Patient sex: M
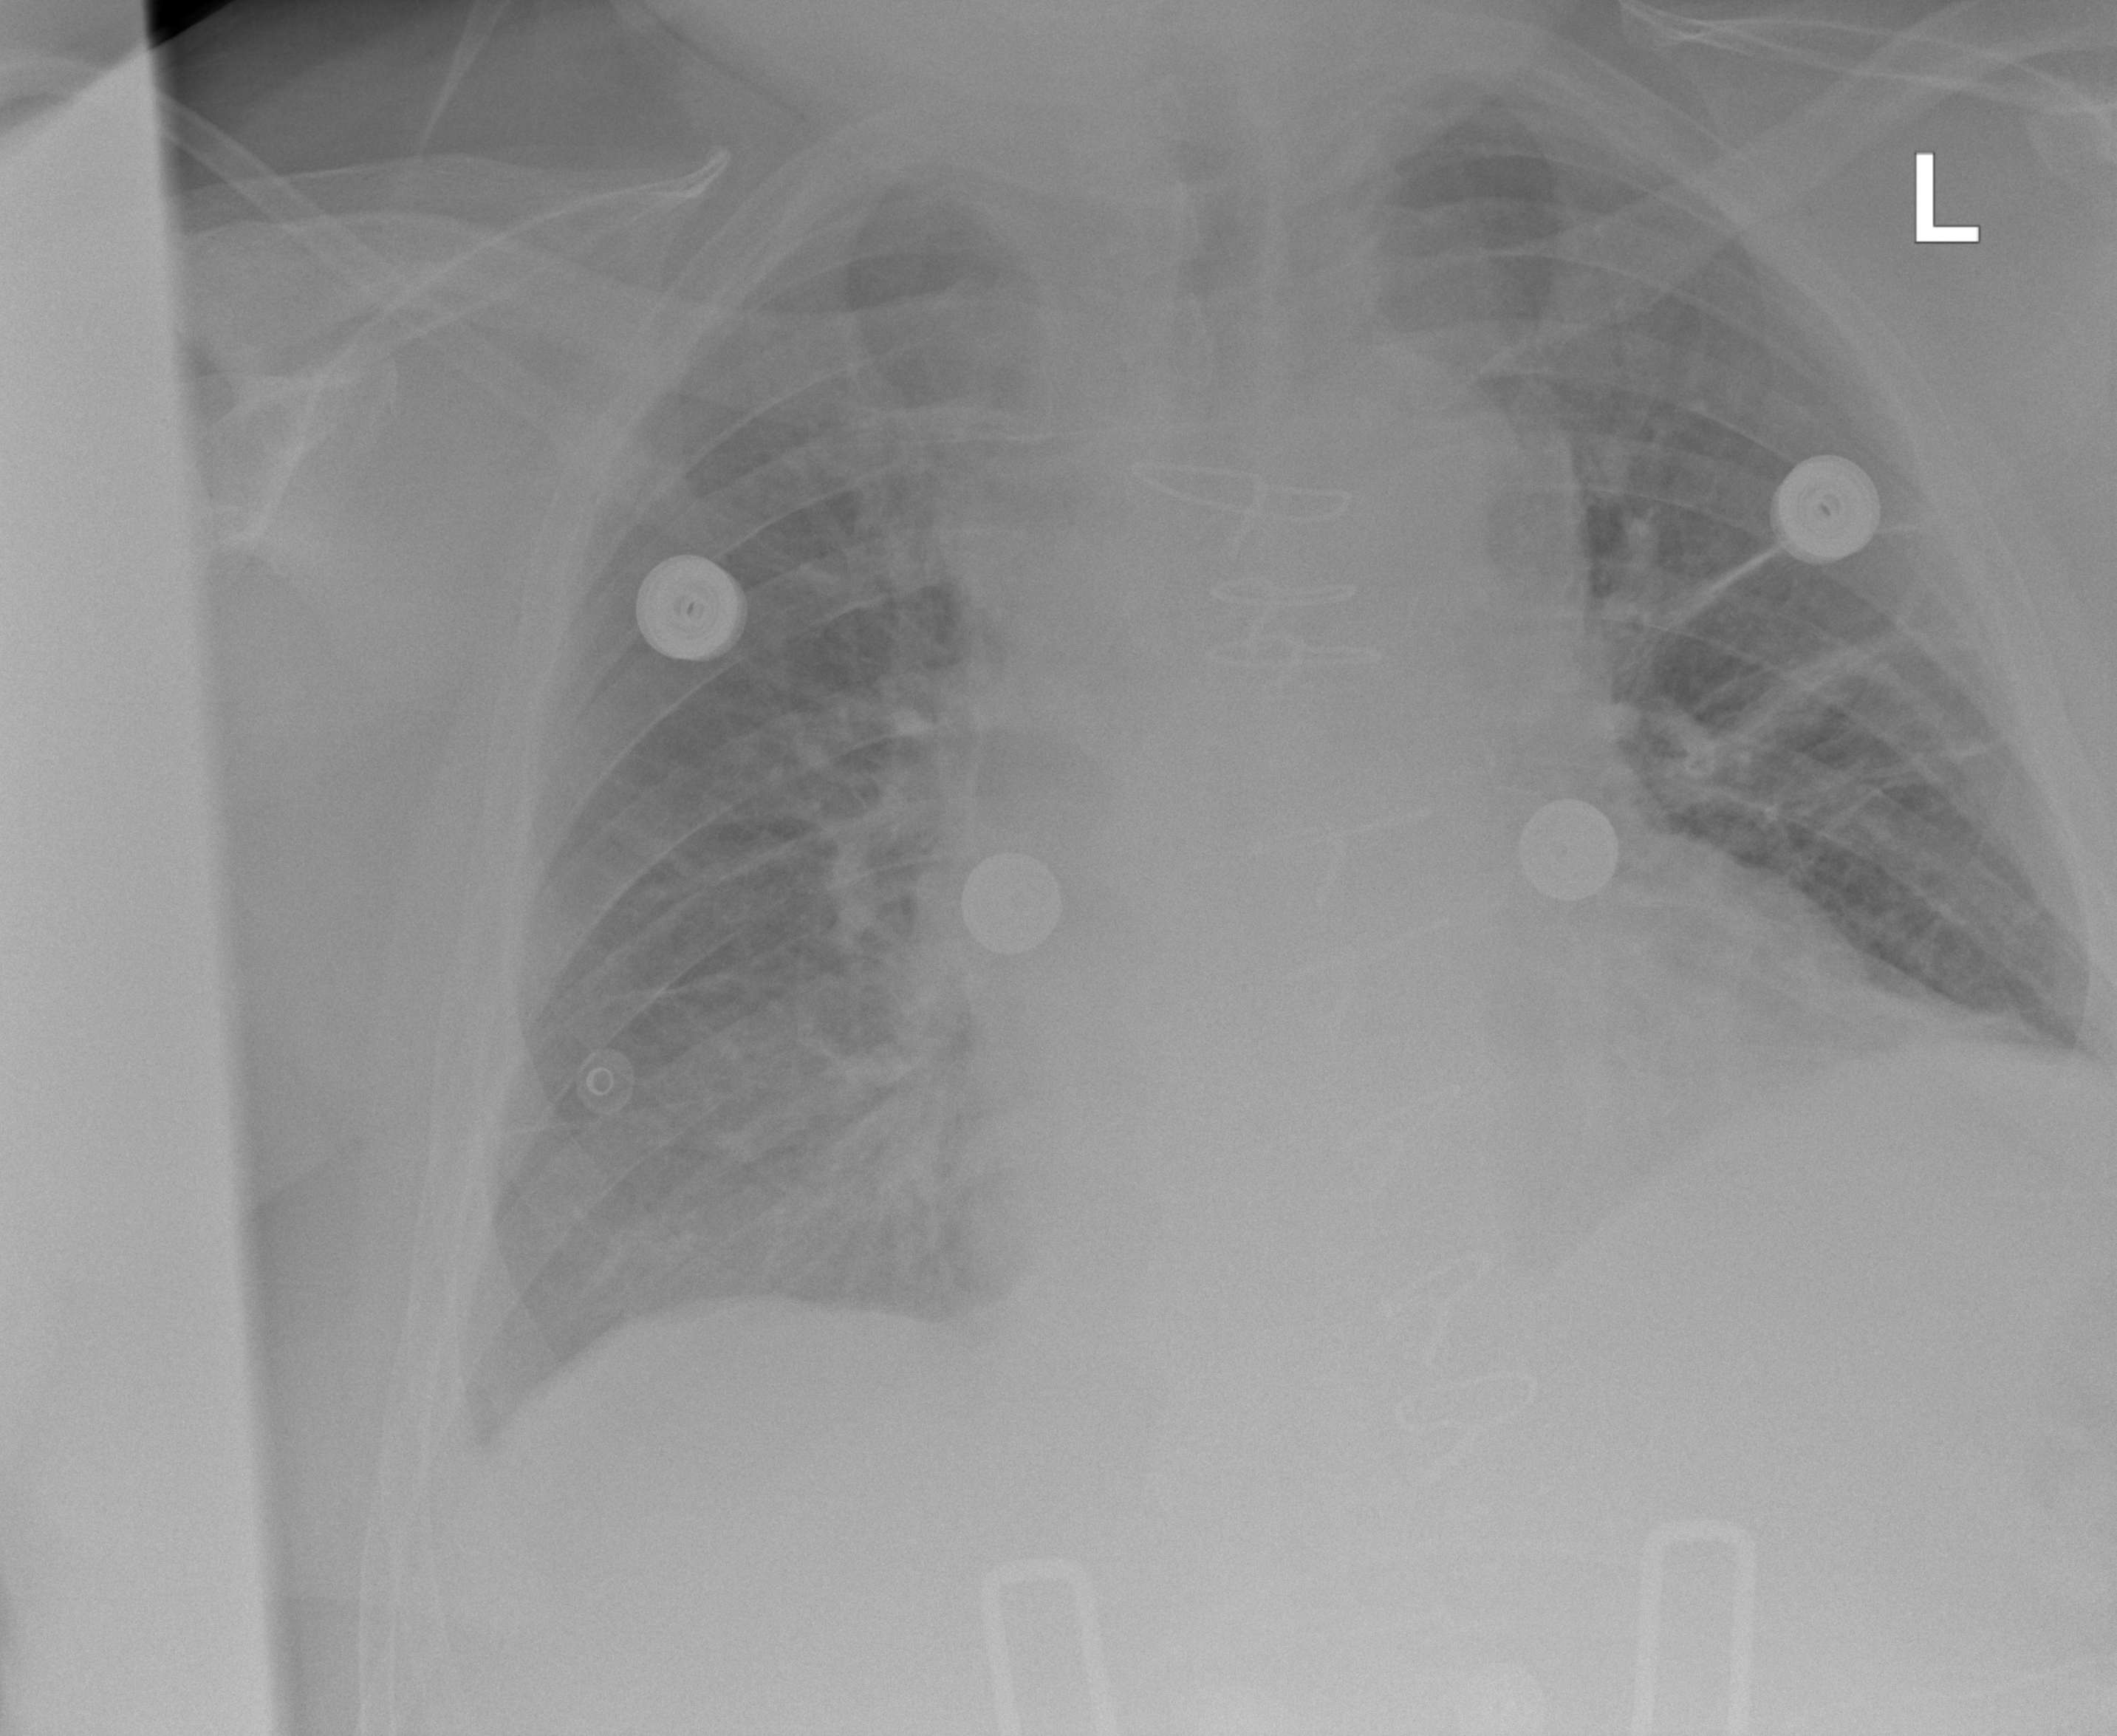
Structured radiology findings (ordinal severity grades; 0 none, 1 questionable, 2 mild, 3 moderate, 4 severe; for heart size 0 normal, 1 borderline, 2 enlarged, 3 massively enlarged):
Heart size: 2
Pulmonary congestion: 2
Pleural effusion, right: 1
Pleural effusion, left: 1
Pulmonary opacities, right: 0
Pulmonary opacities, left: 0
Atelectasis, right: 2
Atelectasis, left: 2